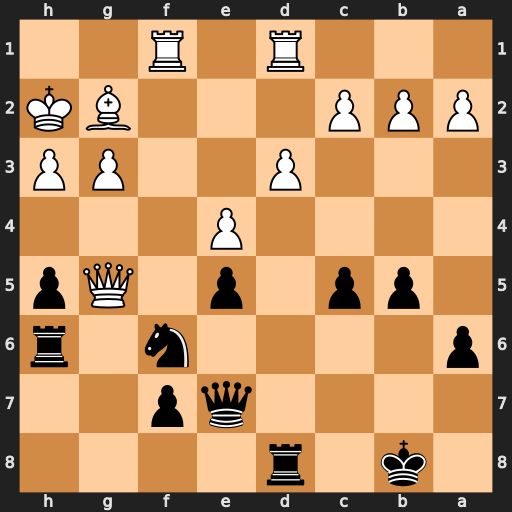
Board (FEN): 1k1r4/4qp2/p4n1r/1pp1p1Qp/4P3/3P2PP/PPP3BK/3R1R2
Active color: b
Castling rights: -
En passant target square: -
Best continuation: Ng4+ Qxg4 hxg4